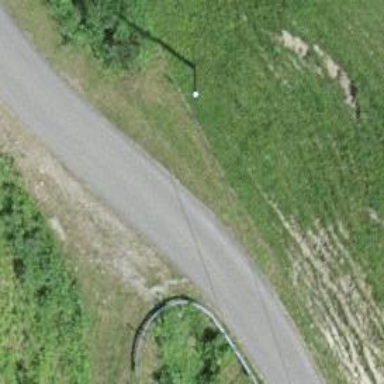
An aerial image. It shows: Path.